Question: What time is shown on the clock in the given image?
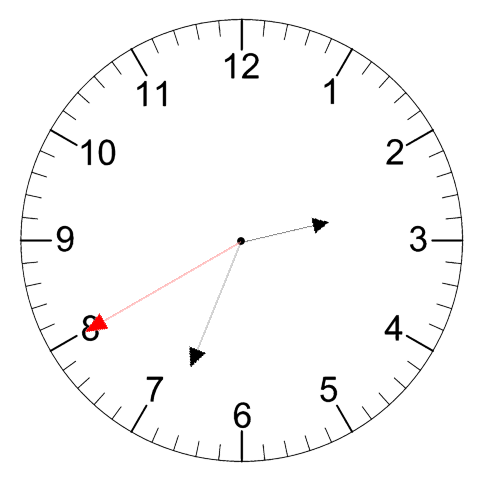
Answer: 02:33:40